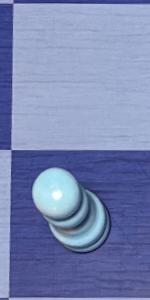
Label: Pawn_White